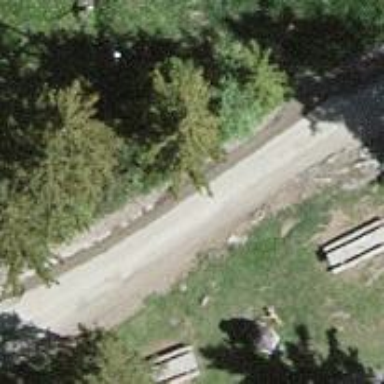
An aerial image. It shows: Downhill track with asphalt surface. The track is of grade 2 quality.